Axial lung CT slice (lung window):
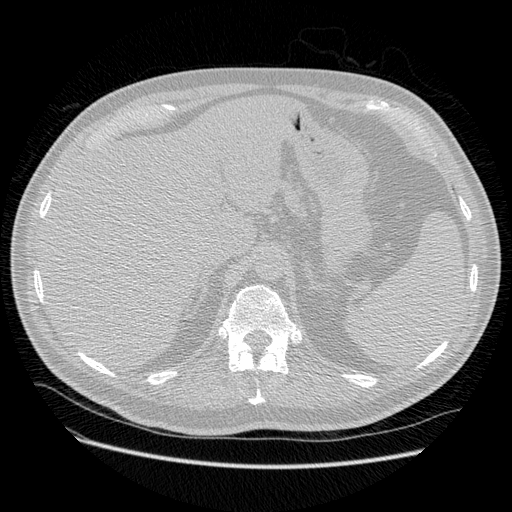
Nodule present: no